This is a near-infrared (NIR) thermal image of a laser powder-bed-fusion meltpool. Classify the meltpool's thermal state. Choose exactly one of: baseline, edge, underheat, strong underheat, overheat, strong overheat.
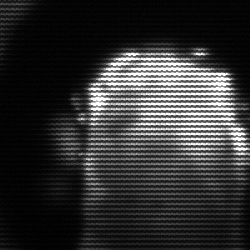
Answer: baseline